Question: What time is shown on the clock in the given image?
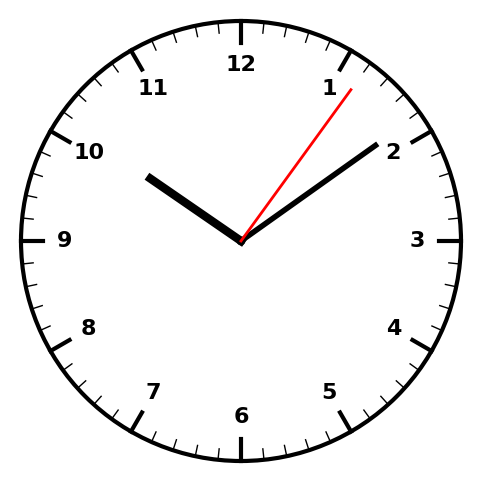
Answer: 10:09:06